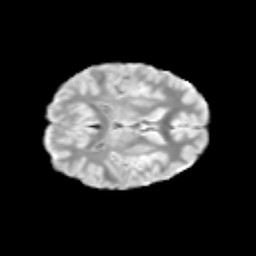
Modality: T2w
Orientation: axial
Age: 12
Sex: female
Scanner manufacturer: siemens
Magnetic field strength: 3 T
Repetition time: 3.8 s
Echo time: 0.07 s